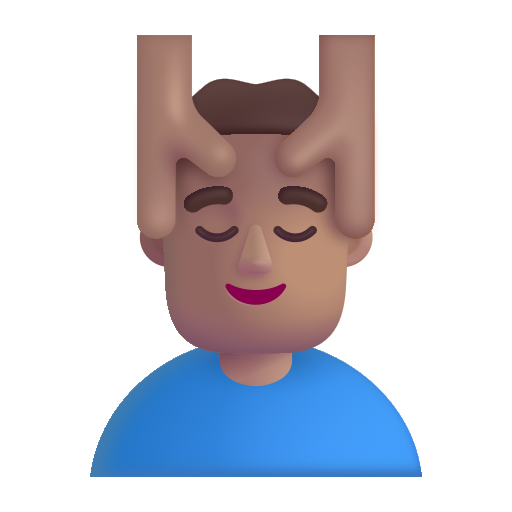
man getting massage color